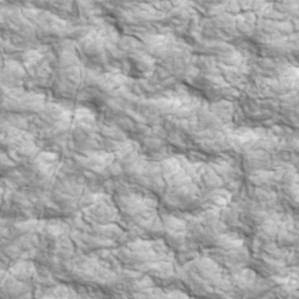
Label: non_frost